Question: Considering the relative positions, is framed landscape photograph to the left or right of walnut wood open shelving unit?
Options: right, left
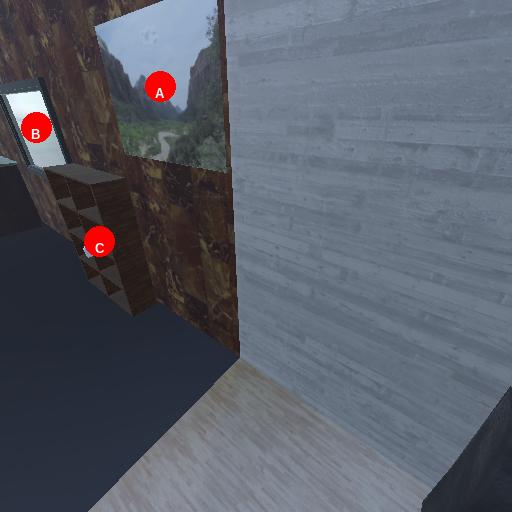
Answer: right